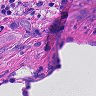
Metastatic tissue present: yes